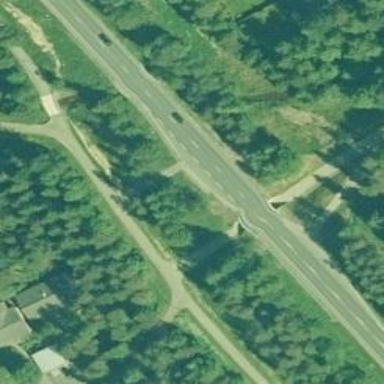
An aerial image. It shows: Cycleway.